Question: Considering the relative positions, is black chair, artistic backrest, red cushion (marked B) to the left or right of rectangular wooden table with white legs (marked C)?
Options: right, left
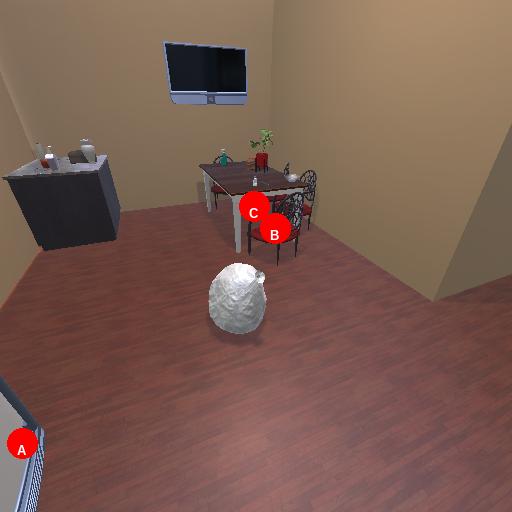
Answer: right